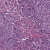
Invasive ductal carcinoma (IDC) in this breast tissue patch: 1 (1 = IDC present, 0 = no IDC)